Field crop: tomato
Growth stage: 1
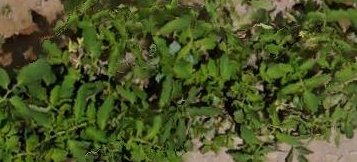
Species: tomato